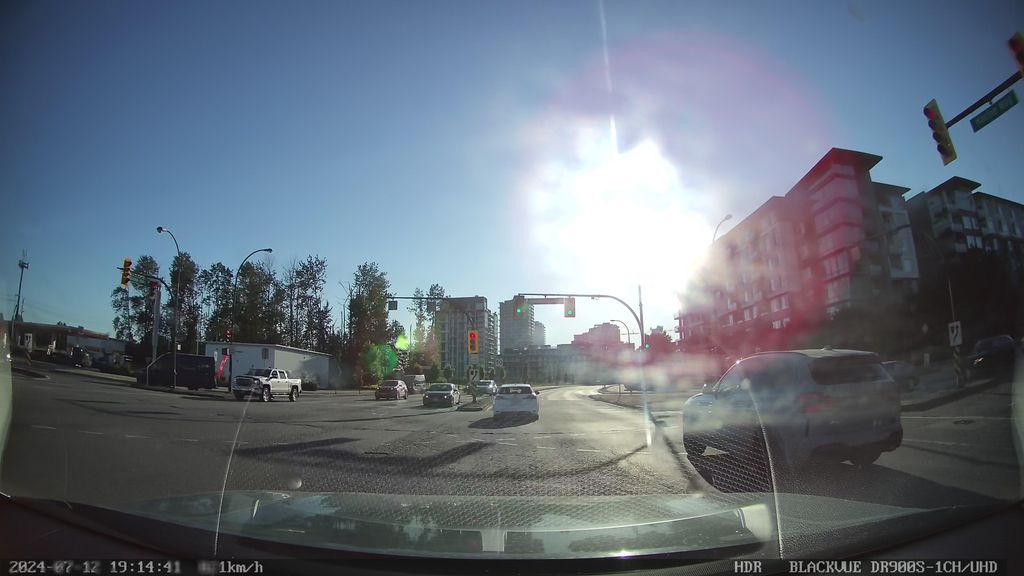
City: vancouver